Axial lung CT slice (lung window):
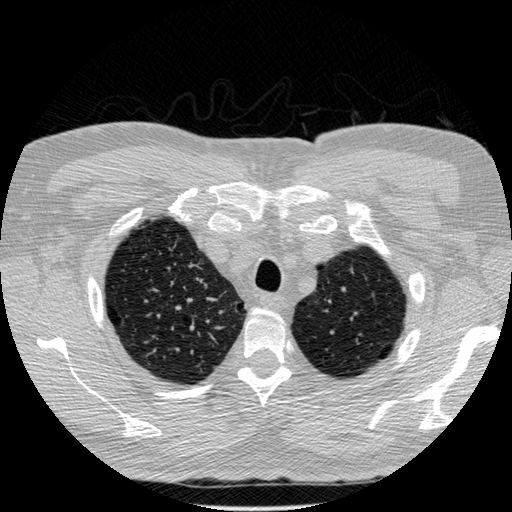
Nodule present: no